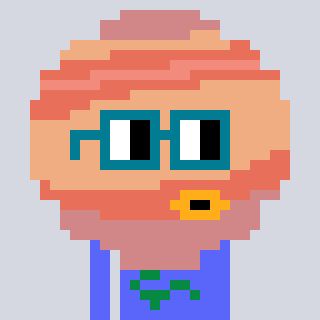
a pixel art character with square dark green glasses, a jupiter-shaped head and a purple-colored body on a cool background